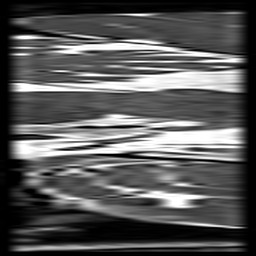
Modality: T2w
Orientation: sagittal
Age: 22
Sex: female
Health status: ill
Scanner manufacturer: siemens
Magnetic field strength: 3 T
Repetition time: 2 s
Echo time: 0.096 s